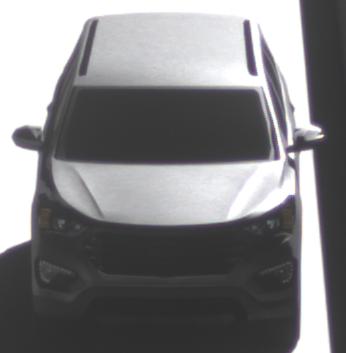
Make: Hyundai
Model: Santa Fe 2.4 GDI
Detailed model: Santa Fe (DM)
Model produced from: 2017/08
Model produced until: 2018/01
Doors: 5
Color: gray
Road condition: dry road
Daytime: morning or afternoon
Contrast: high contrast